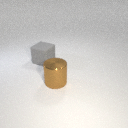
large gray rubber cube behind large brown metal cylinder